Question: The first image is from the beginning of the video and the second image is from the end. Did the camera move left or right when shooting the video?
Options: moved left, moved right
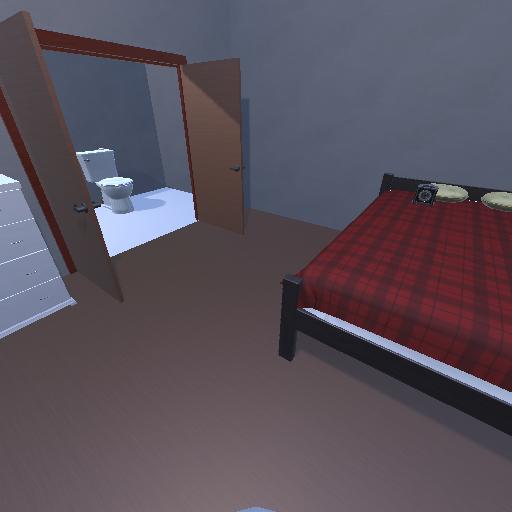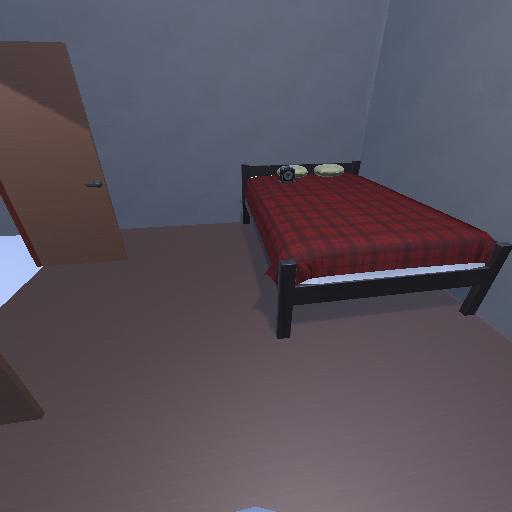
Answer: moved left